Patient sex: M
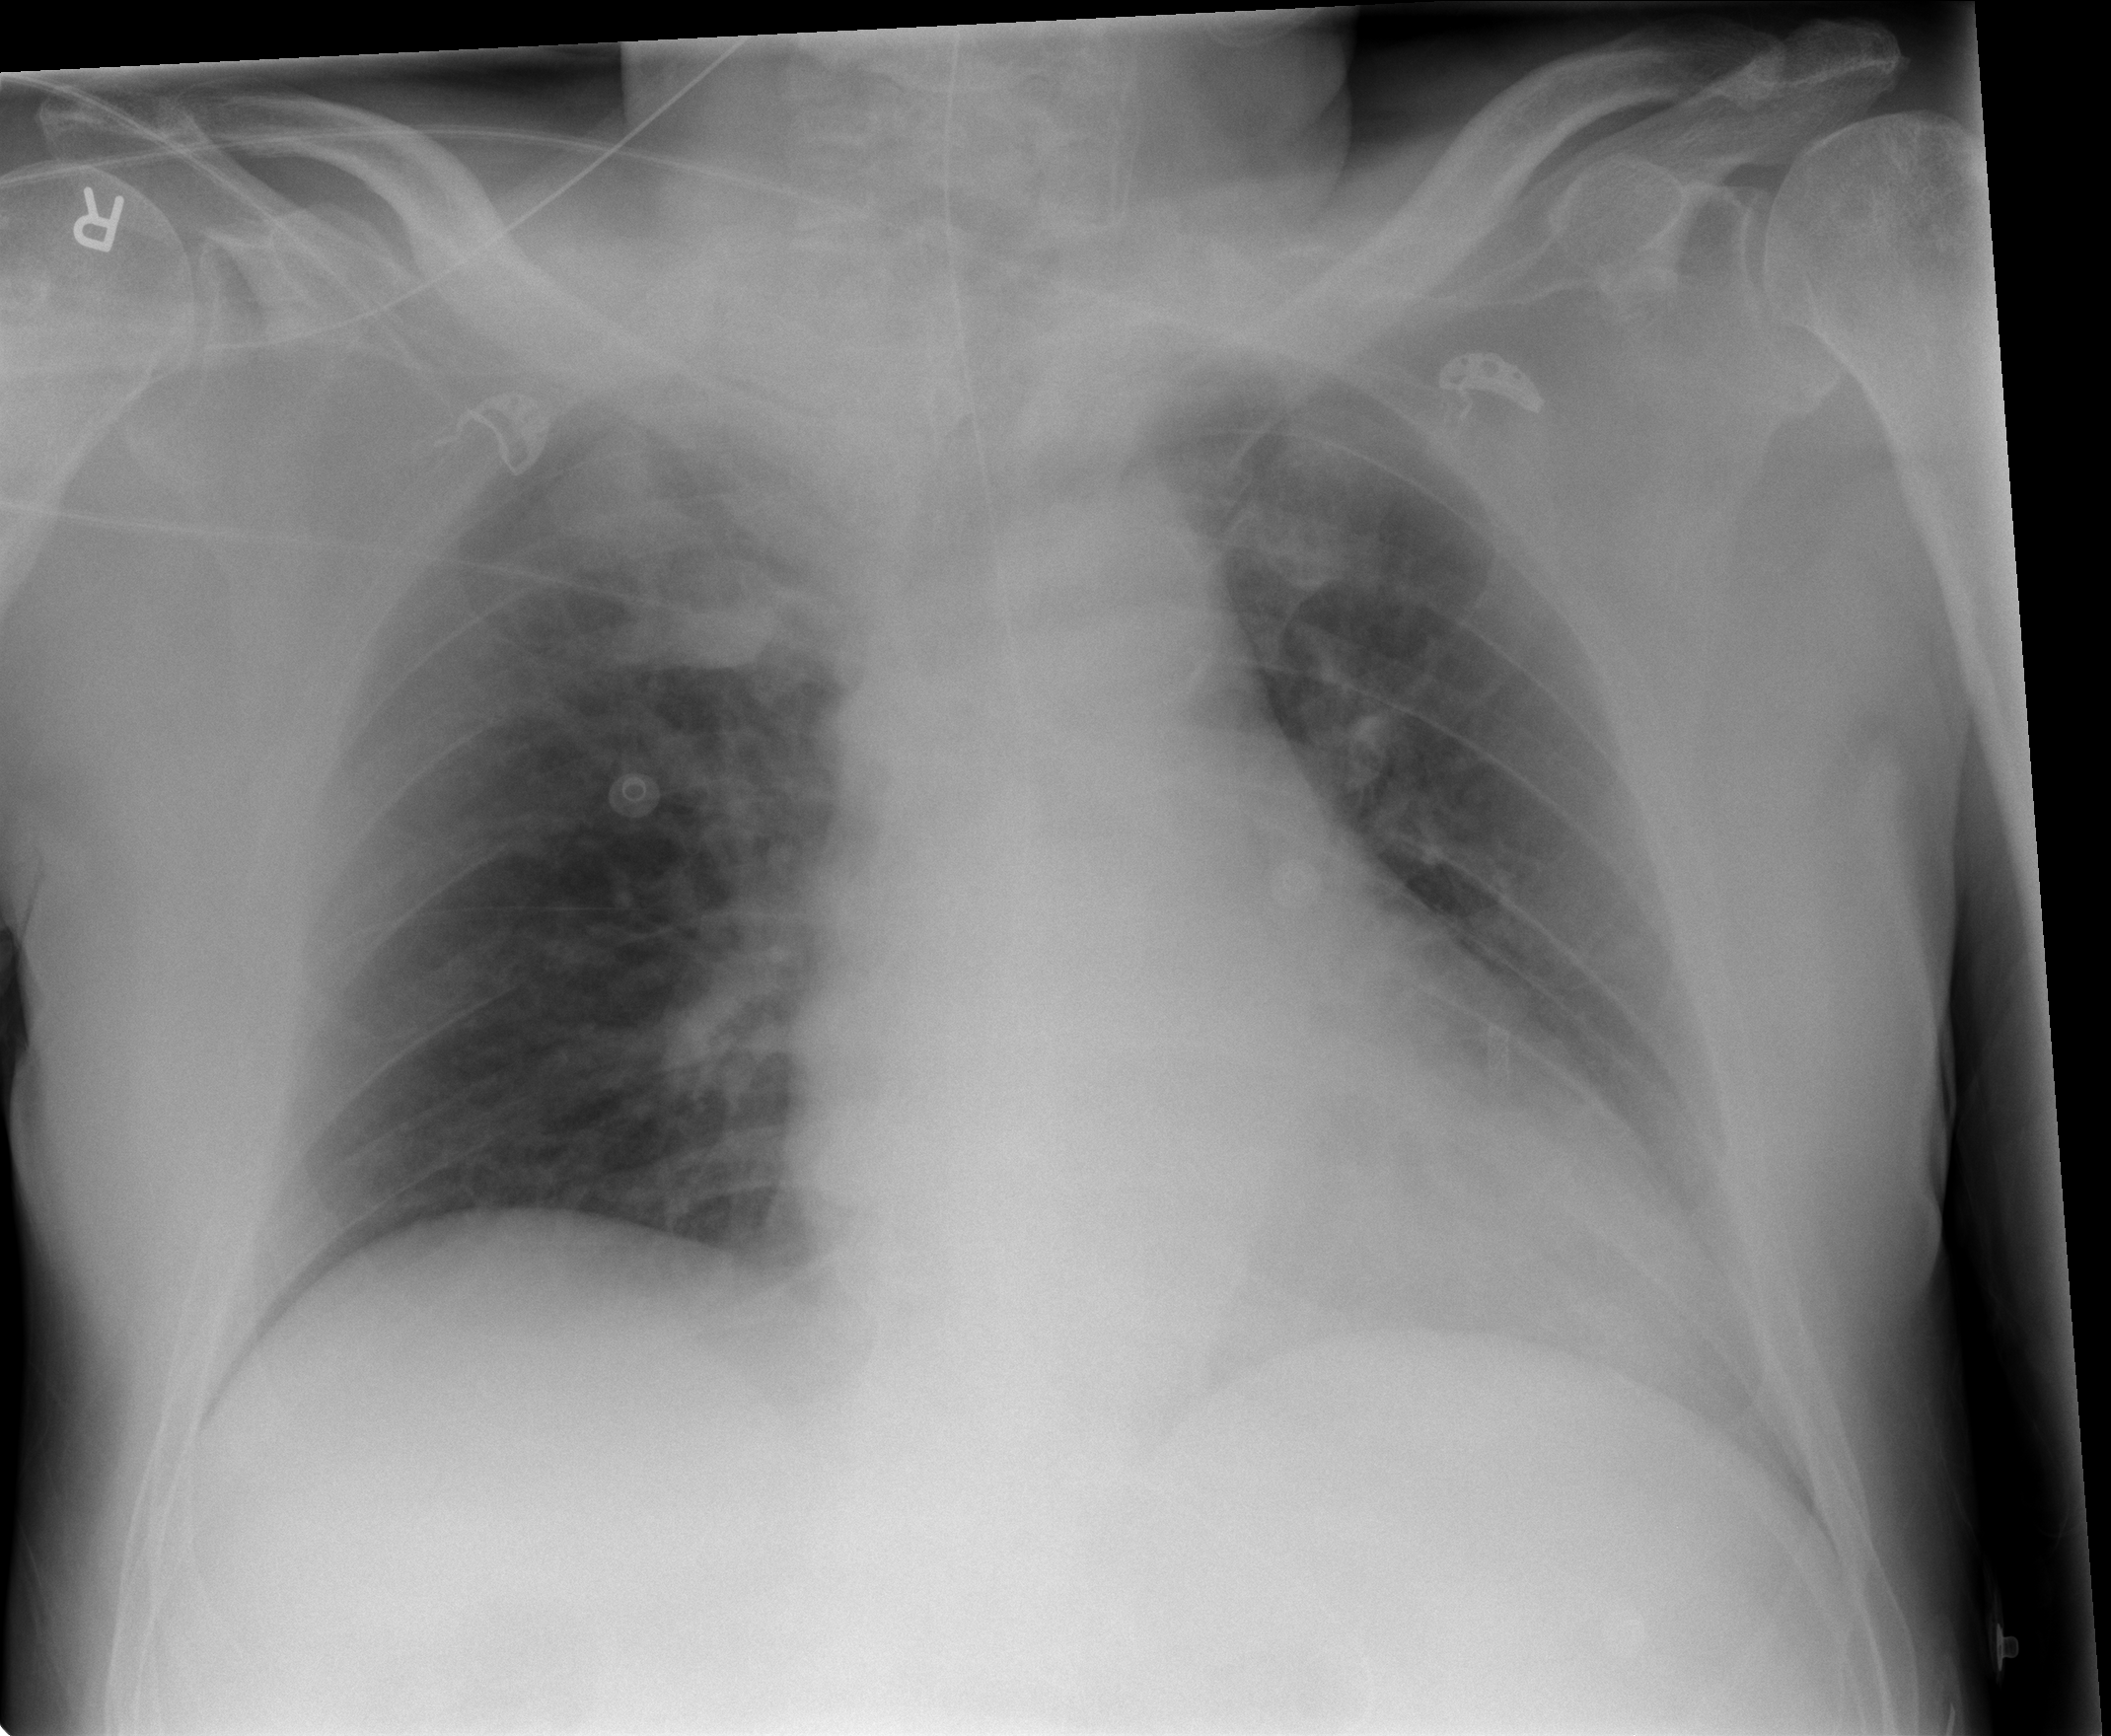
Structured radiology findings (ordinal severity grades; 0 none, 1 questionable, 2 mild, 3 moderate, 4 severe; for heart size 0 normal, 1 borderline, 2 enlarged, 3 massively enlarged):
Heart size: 0
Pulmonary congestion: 0
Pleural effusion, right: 0
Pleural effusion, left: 0
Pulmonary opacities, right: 1
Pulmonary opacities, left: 0
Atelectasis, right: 0
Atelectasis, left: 0